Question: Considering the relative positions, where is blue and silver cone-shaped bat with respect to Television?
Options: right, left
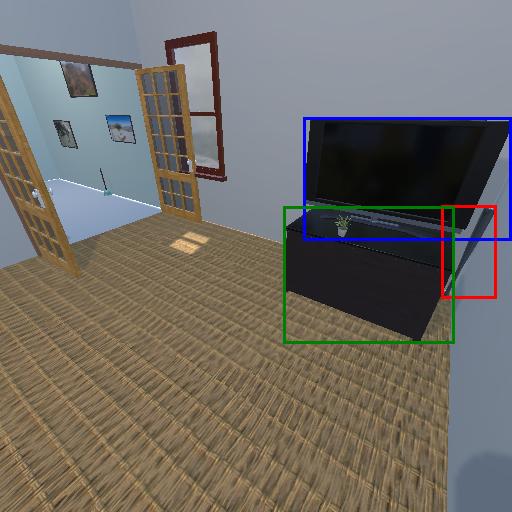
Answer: right